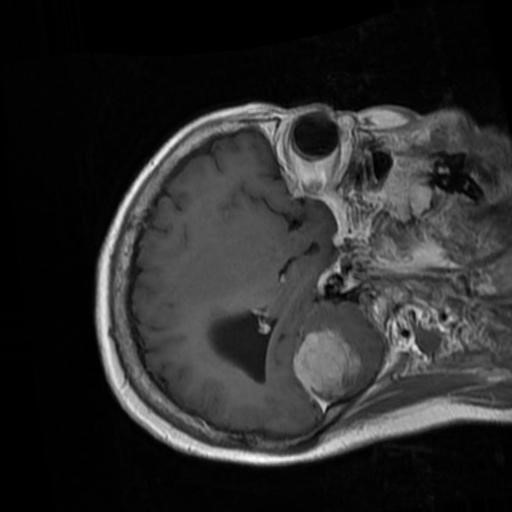
Label: brain_menin